Question: I've set up Entity Framework Code First with the Generic Repository Pattern.
Here are my models:
'''
public interface IEntity {
int Key { get; set; }
}
public class Product : IEntity {
public int Key {
get {
return ID;
}
set {
ID = value;
}
}
public int ID { get; set; }
public string Name { get; set; }
public decimal Price { get; set; }
public IEnumerable<Category> Category { get; set; }
}
public class Category : IEntity {
public int Key {
get {
return ID;
}
set {
ID = value;
}
}
public int ID { get; set; }
public string Name { get; set; }
public int ParentID { get; set; }
}
'''
Here is my context that hooks into my generic repo:
'''
public class EntitiesContext : DbContext, IDbContext {
public DbSet<Product> Products { get; set; }
public new IDbSet<T> Set<T>() where T : class {
return base.Set<T>();
}
}
'''
As you can see Product has a IEnumerable of Category. If I were to create a database to match this is would be like so:
- ID
- Name
- etc.
- ID
- Name
- etc.
- ProductID
- CategoryID
How come when my database is created that there is no joining table?

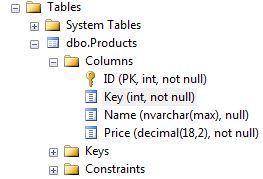
Answer: I'm pretty sure it is because you are defining the collection as an 'IEnumerable<T>'. I think that Entity Framework needs at least an 'ICollection<T>' to make the relationship. <URL> covers most of it.
So, change this:
'''
public IEnumerable<Category> Category { get; set; }
'''
To this:
'''
public ICollection<Category> Category { get; set; }
'''
Further, if you want to lazy load the collection, then also make it virtual:
'''
public virtual ICollection<Category> Category { get; set; }
'''